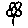
Label: flower